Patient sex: M
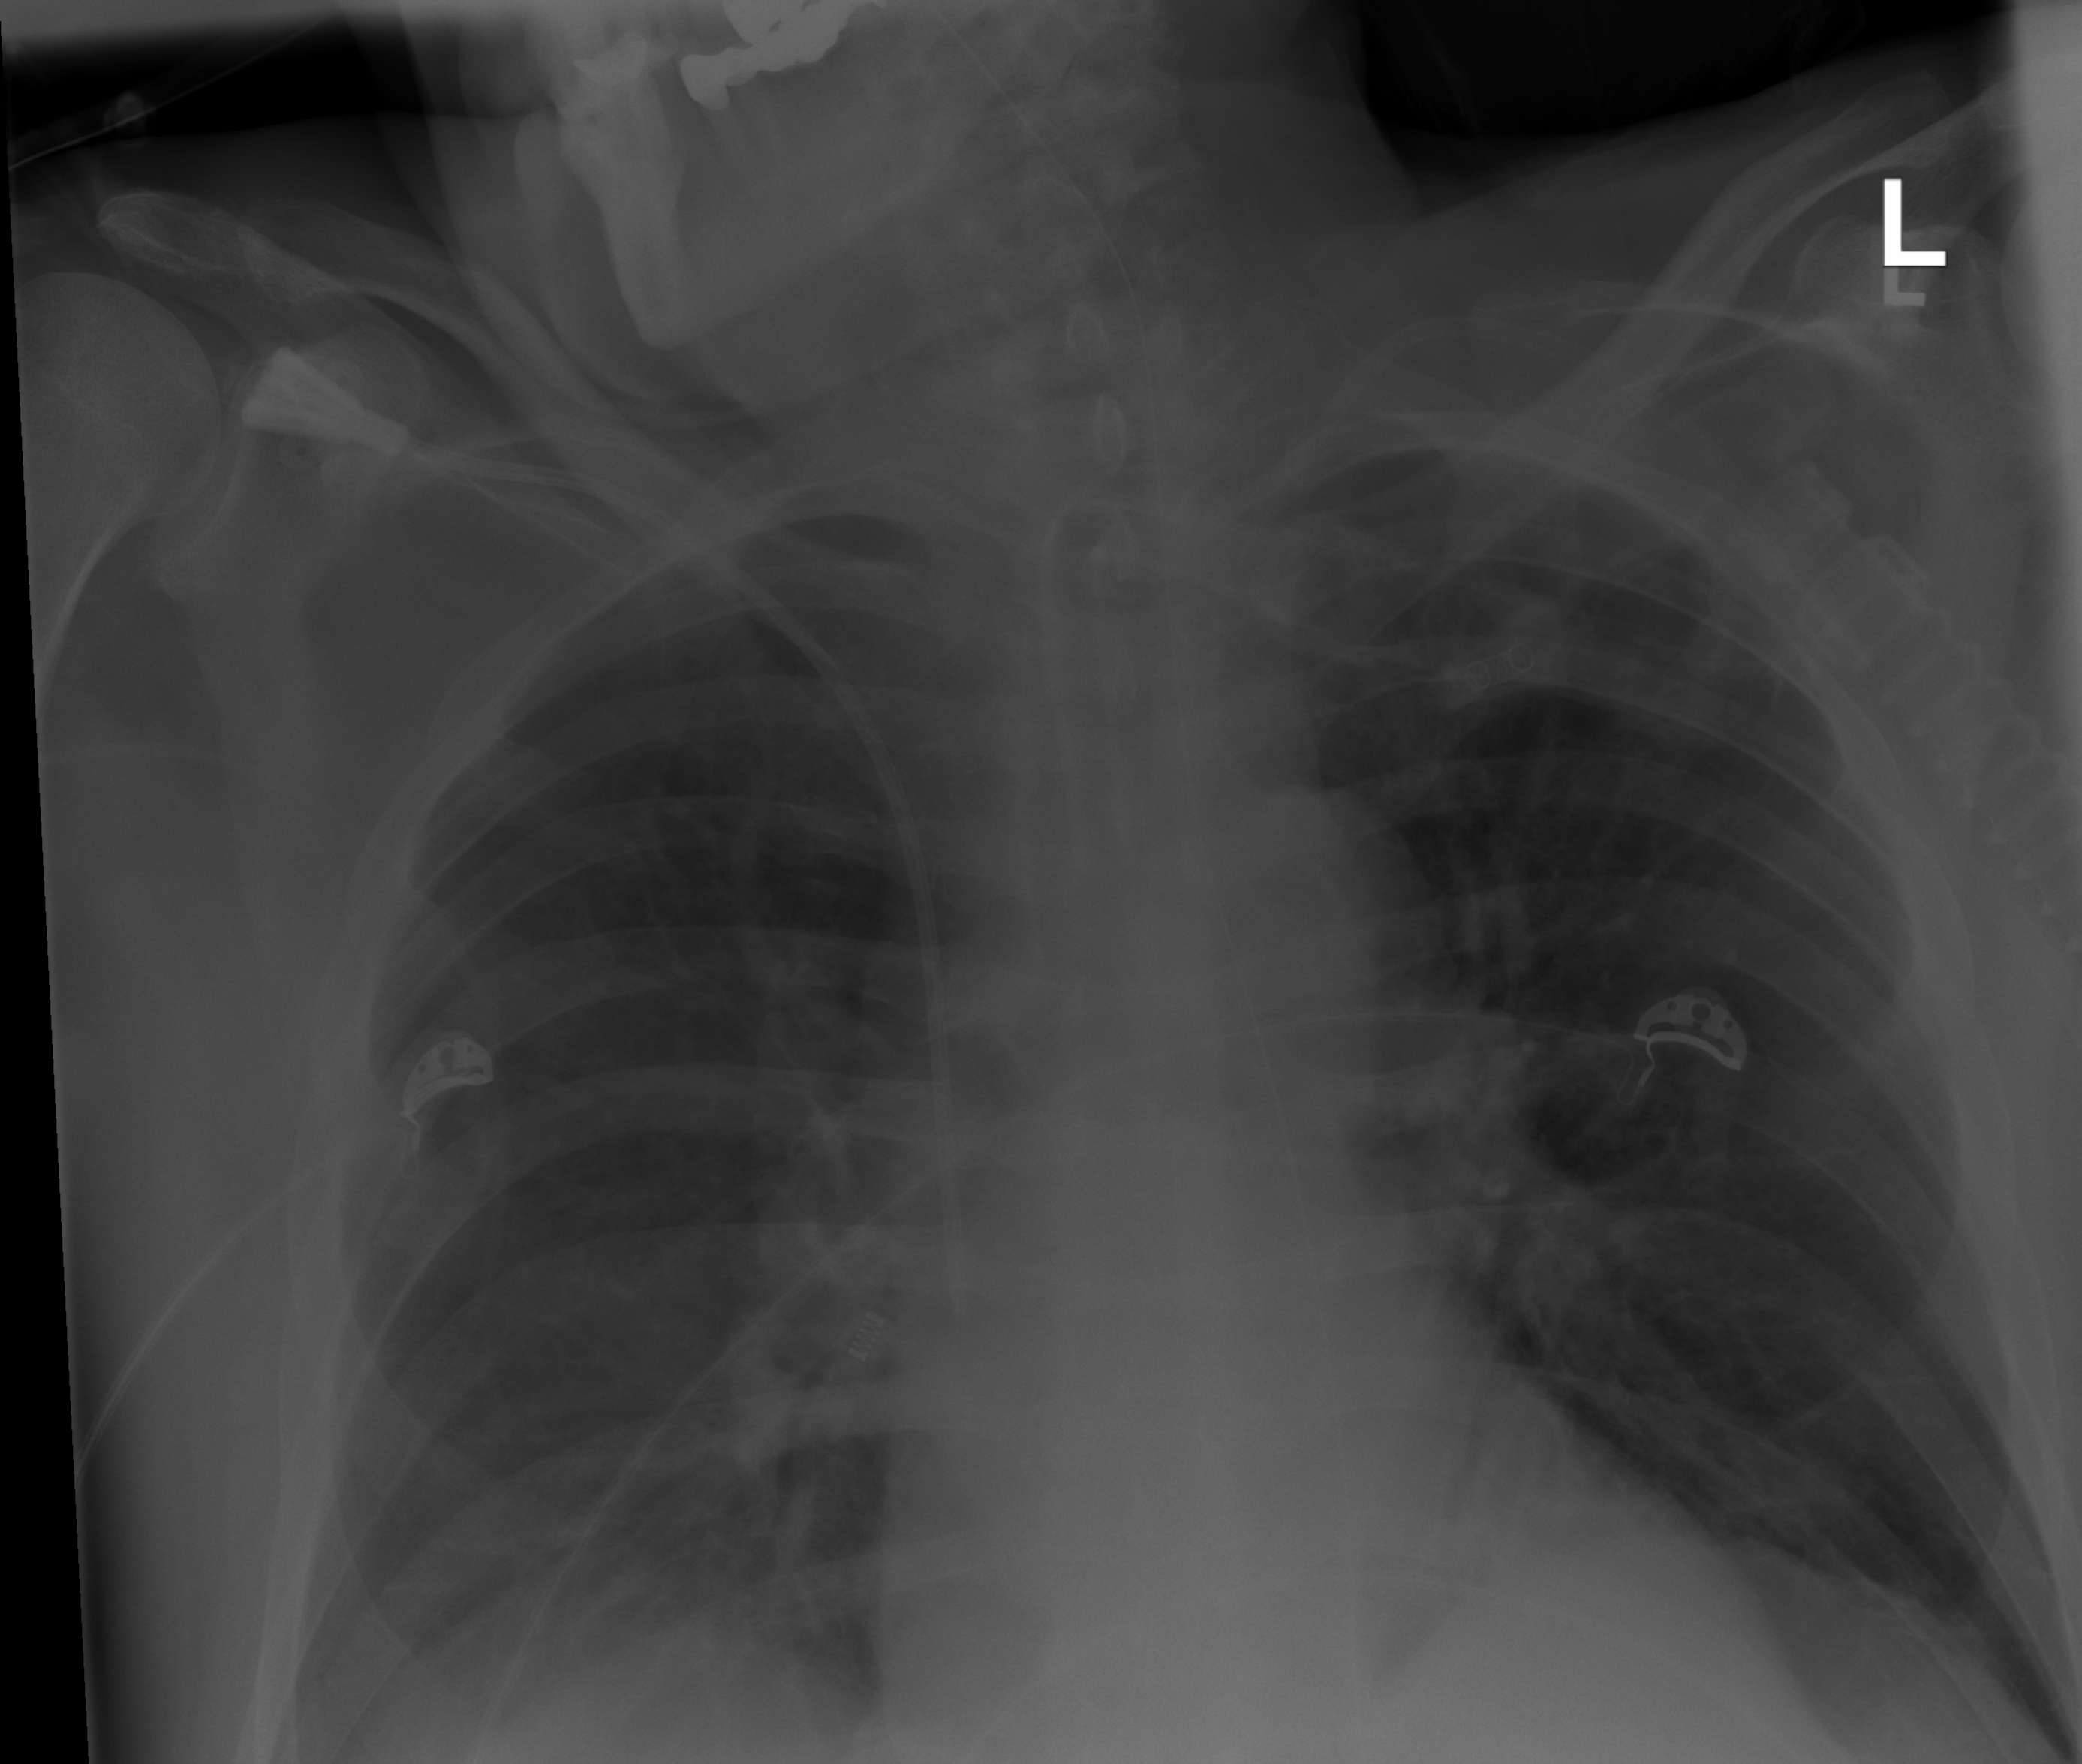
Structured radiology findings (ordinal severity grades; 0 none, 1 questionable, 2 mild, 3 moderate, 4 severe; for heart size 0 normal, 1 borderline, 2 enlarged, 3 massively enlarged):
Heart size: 0
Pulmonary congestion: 0
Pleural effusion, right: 2
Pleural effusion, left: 0
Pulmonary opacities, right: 0
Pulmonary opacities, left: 0
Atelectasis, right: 2
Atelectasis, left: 0